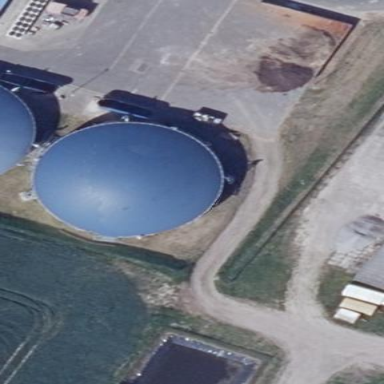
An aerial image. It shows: Storage tank that is man-made.